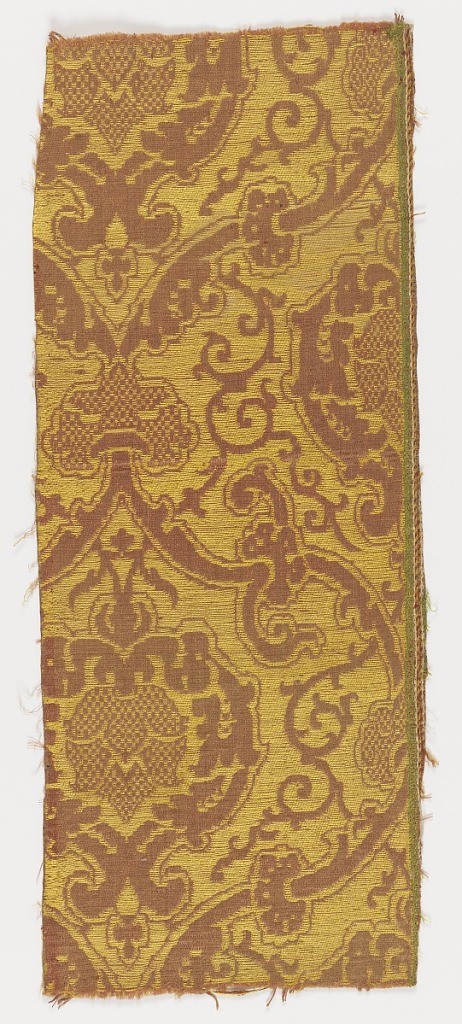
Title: Fragments
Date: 17th century
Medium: silk, linen Technique: woven
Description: Oval cartouches containing pomegranites in yellow and dull pink.